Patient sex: M
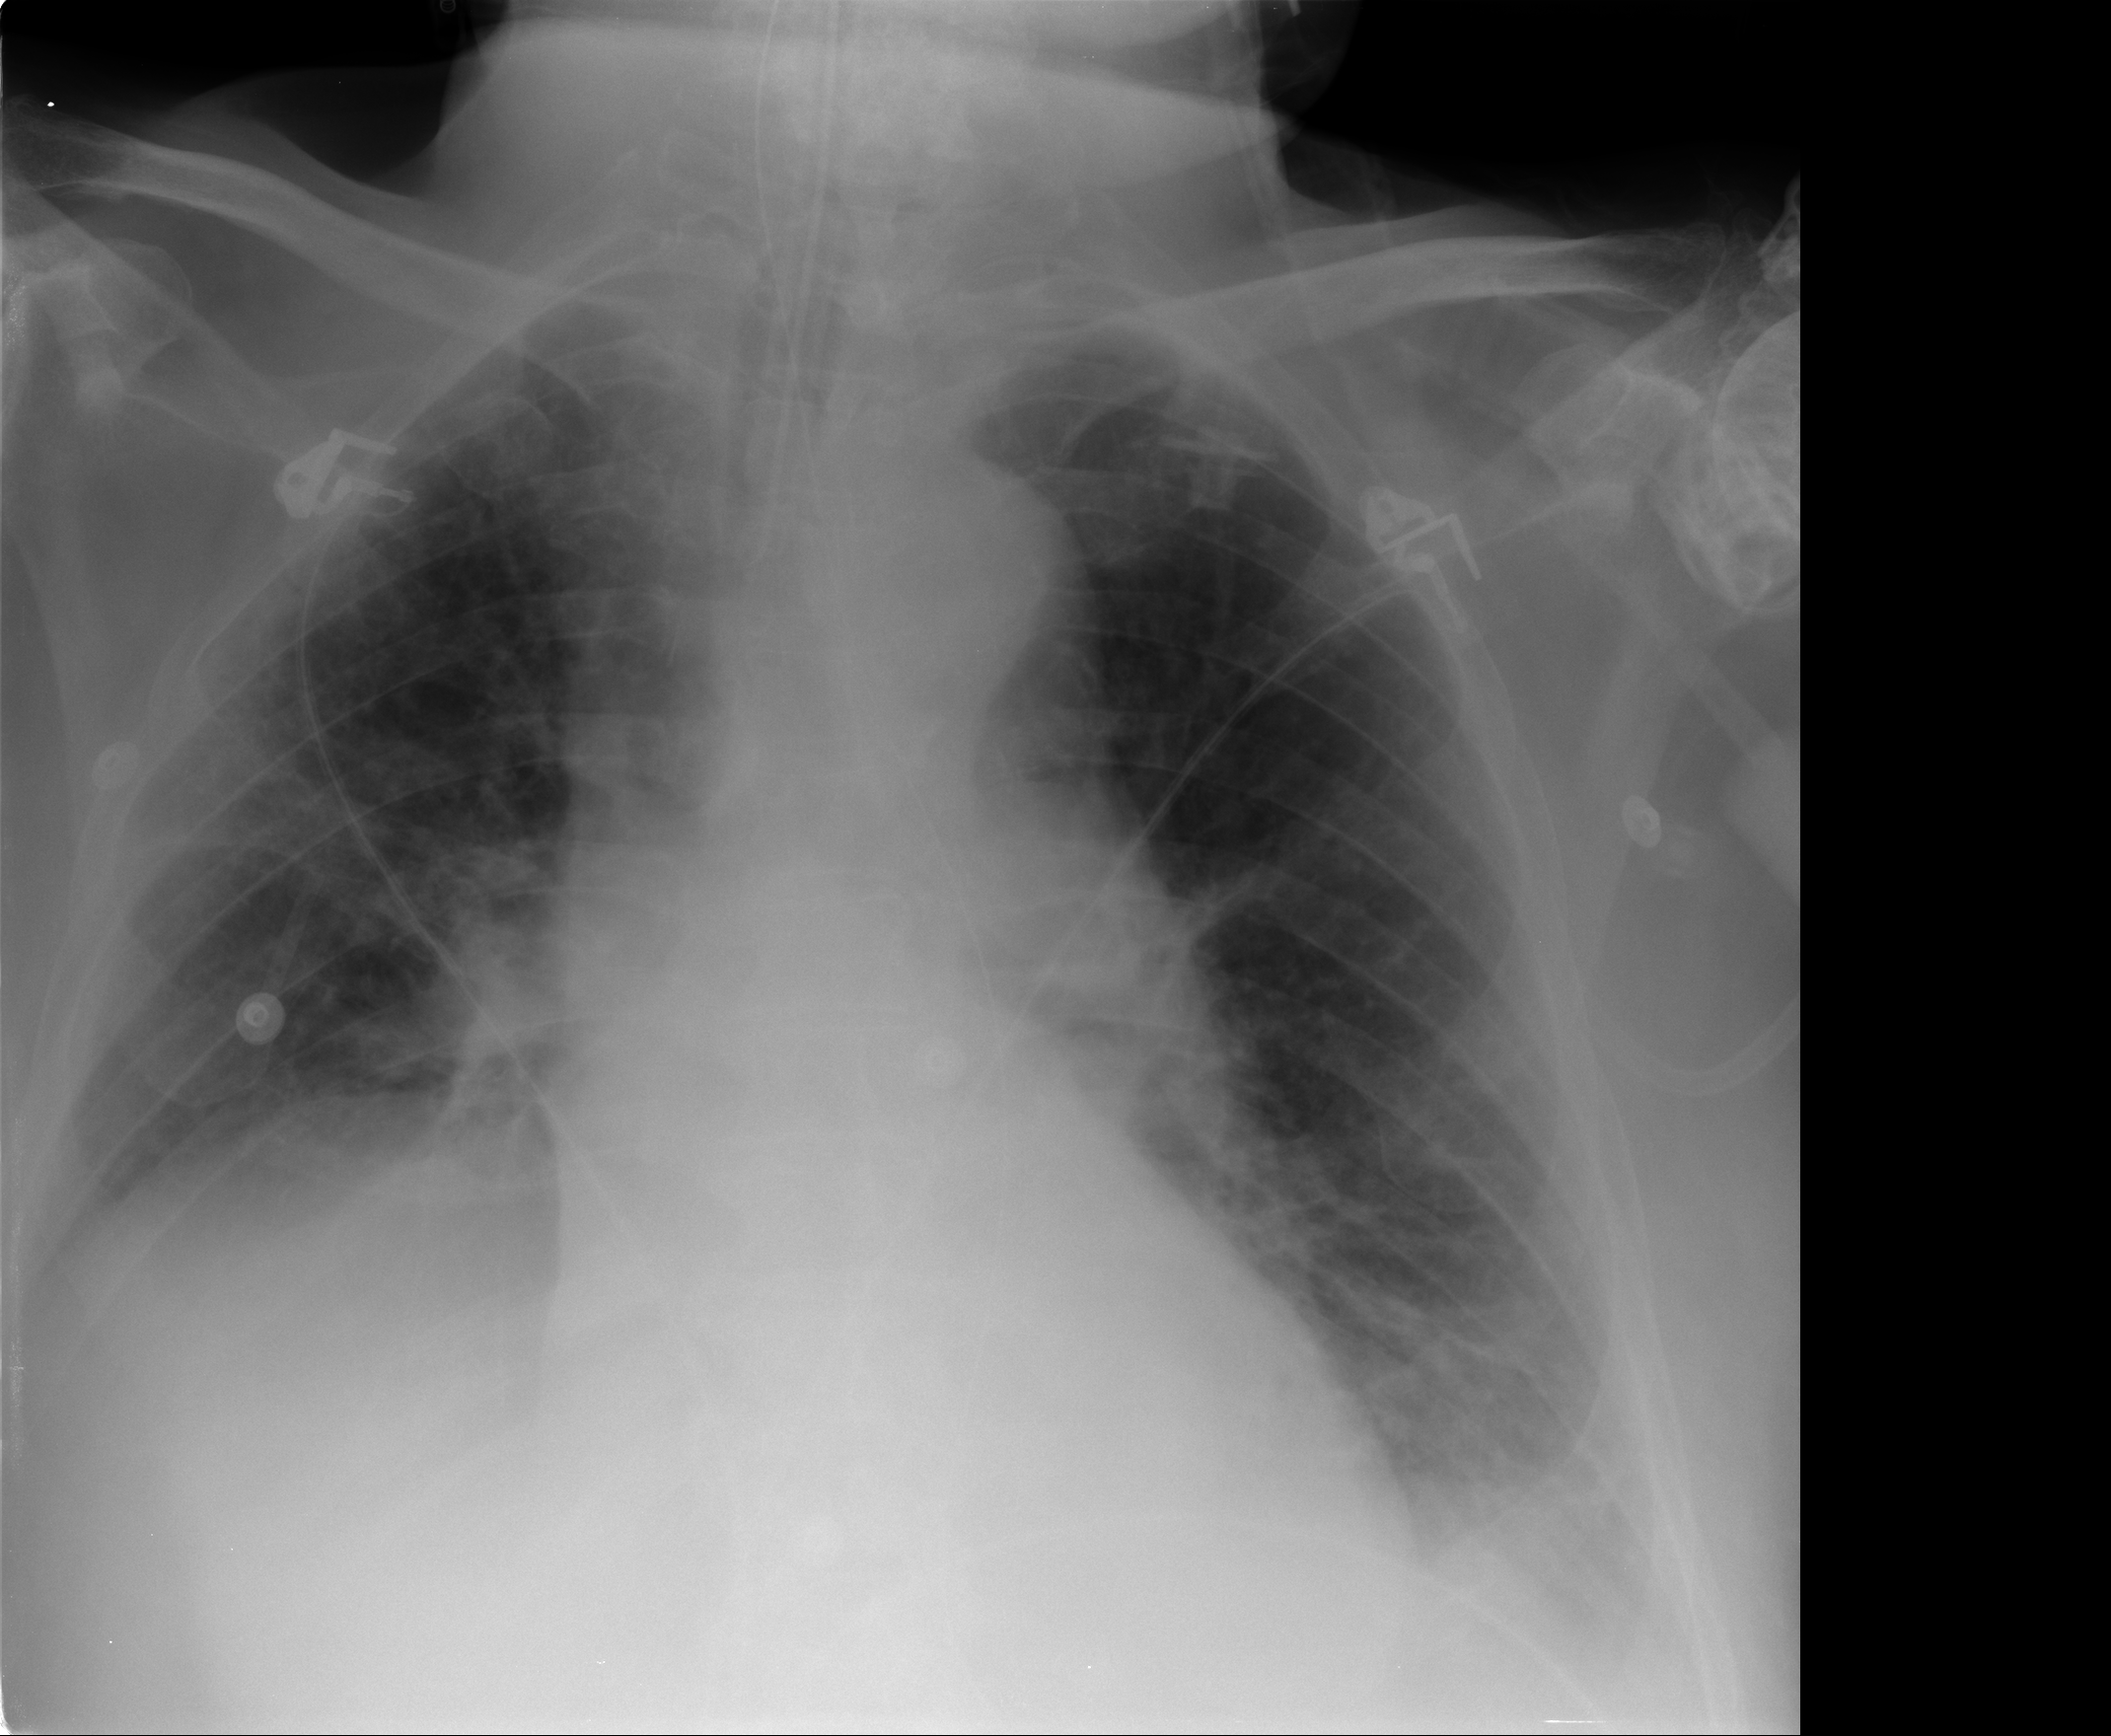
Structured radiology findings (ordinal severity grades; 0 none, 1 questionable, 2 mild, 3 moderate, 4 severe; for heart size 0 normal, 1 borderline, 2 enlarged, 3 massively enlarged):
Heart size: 0
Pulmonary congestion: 0
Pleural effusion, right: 1
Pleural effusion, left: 2
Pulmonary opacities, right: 1
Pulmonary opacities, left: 1
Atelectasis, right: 2
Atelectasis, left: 2